Question: I'm trying to write a python script that start a process and do some operations atferward.
The commands that I want to automate by script are circled as red in the picture.
The problem is that after performing first command, qemu environment will be run and the other commands should be executed on the qemu environment. So I want to know how can I do these commands by an script in python? Because as I know I can do the first command but I do not know how can I do those commands when I am going to qemu environment.

Could you help me how can I do this process?
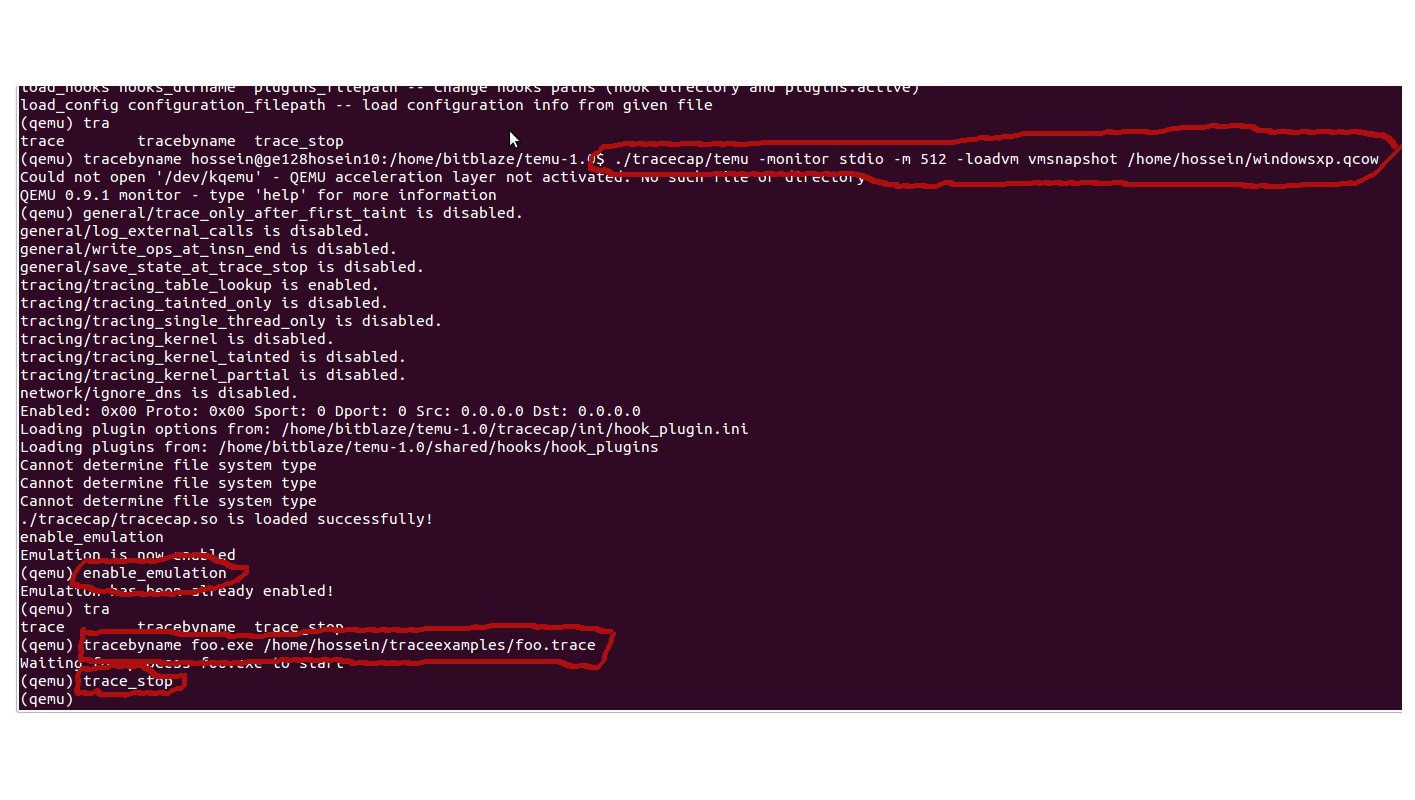
Answer: First thing that came to mind was <URL> which seems to be pretty much along the lines of what you are doing:
'''
import pexpect
image = "fedora-20.img"
user = "root"
password = "changeme"
# Define the qemu cmd to run
# The important bit is to redirect the serial to stdio
cmd = "qemu-kvm"
cmd += " -m 1024 -serial stdio -net user -net nic"
cmd += " -snapshot -hda %s" % image
cmd += " -watchdog-action poweroff"
# Spawn the qemu process and log to stdout
child = pexpect.spawn(cmd)
child.logfile = sys.stdout
# Now wait for the login
child.expect('(?i)login:')
# And login with the credentials from above
child.sendline(user)
child.expect('(?i)password:')
child.sendline(password)
child.expect('# ')
# Now shutdown the machine and end the process
if child.isalive():
child.sendline('init 0')
child.close()
if child.isalive():
print('Child did not exit gracefully.')
else:
print('Child exited gracefully.')
'''
You could do it with 'subprocess.Popen' also, checking the stdout for the '(qemu)' lines and writing to stdin. Something roughly like this:
'''
from subprocess import Popen,PIPE
# pass initial command as list of individual args
p = Popen(["./tracecap/temu","-monitor",.....],stdout=PIPE, stdin=PIPE)
# store all the next arguments to pass
args = iter([arg1,arg2,arg3])
# iterate over stdout so we can check where we are
for line in iter(p.stdout.readline,""):
# if (qemu) is at the prompt, enter a command
if line.startswith("(qemu)"):
arg = next(args,"")
# if we have used all args break
if not arg:
break
# else we write the arg with a newline
p.stdin.write(arg+"
")
print(line)# just use to see the output
'''
Where 'args' contains all the next commands.